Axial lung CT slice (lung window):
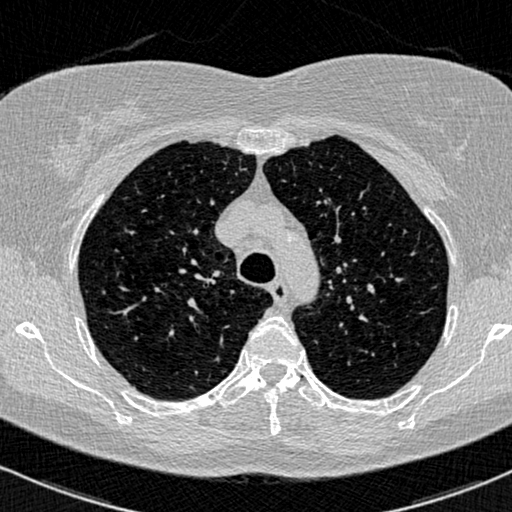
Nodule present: no